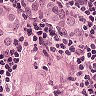
Metastatic tissue present: yes